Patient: sex F, age 55
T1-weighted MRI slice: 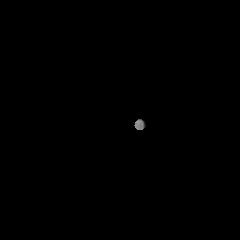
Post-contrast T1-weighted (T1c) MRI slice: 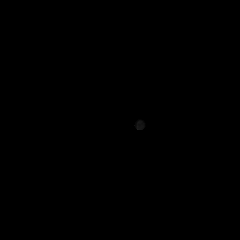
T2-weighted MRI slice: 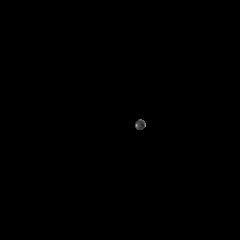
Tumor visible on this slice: no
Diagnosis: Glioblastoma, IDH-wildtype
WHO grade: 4